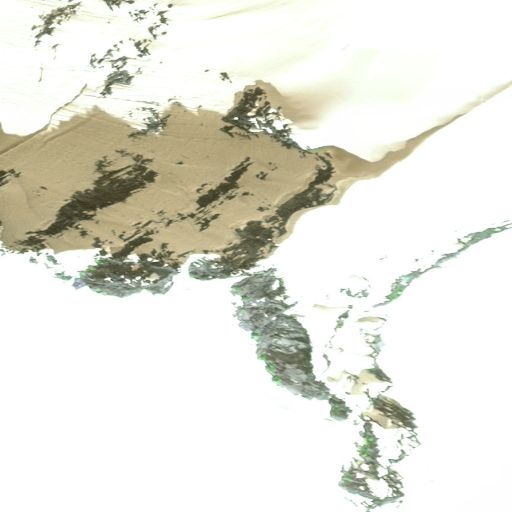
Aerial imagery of mountain in Alaska named Boundary Peak 77 containing only unknown